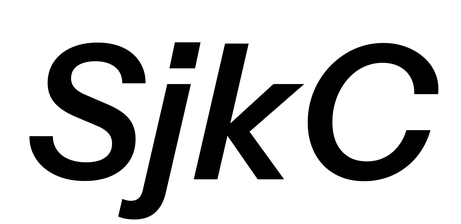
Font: InstrumentSans-Italic_SemiBold_Italic